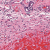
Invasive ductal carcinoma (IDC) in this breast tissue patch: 1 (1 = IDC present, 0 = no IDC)